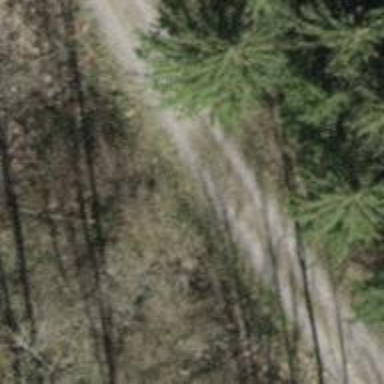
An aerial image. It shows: Track with compacted grade3 surface.